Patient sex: M
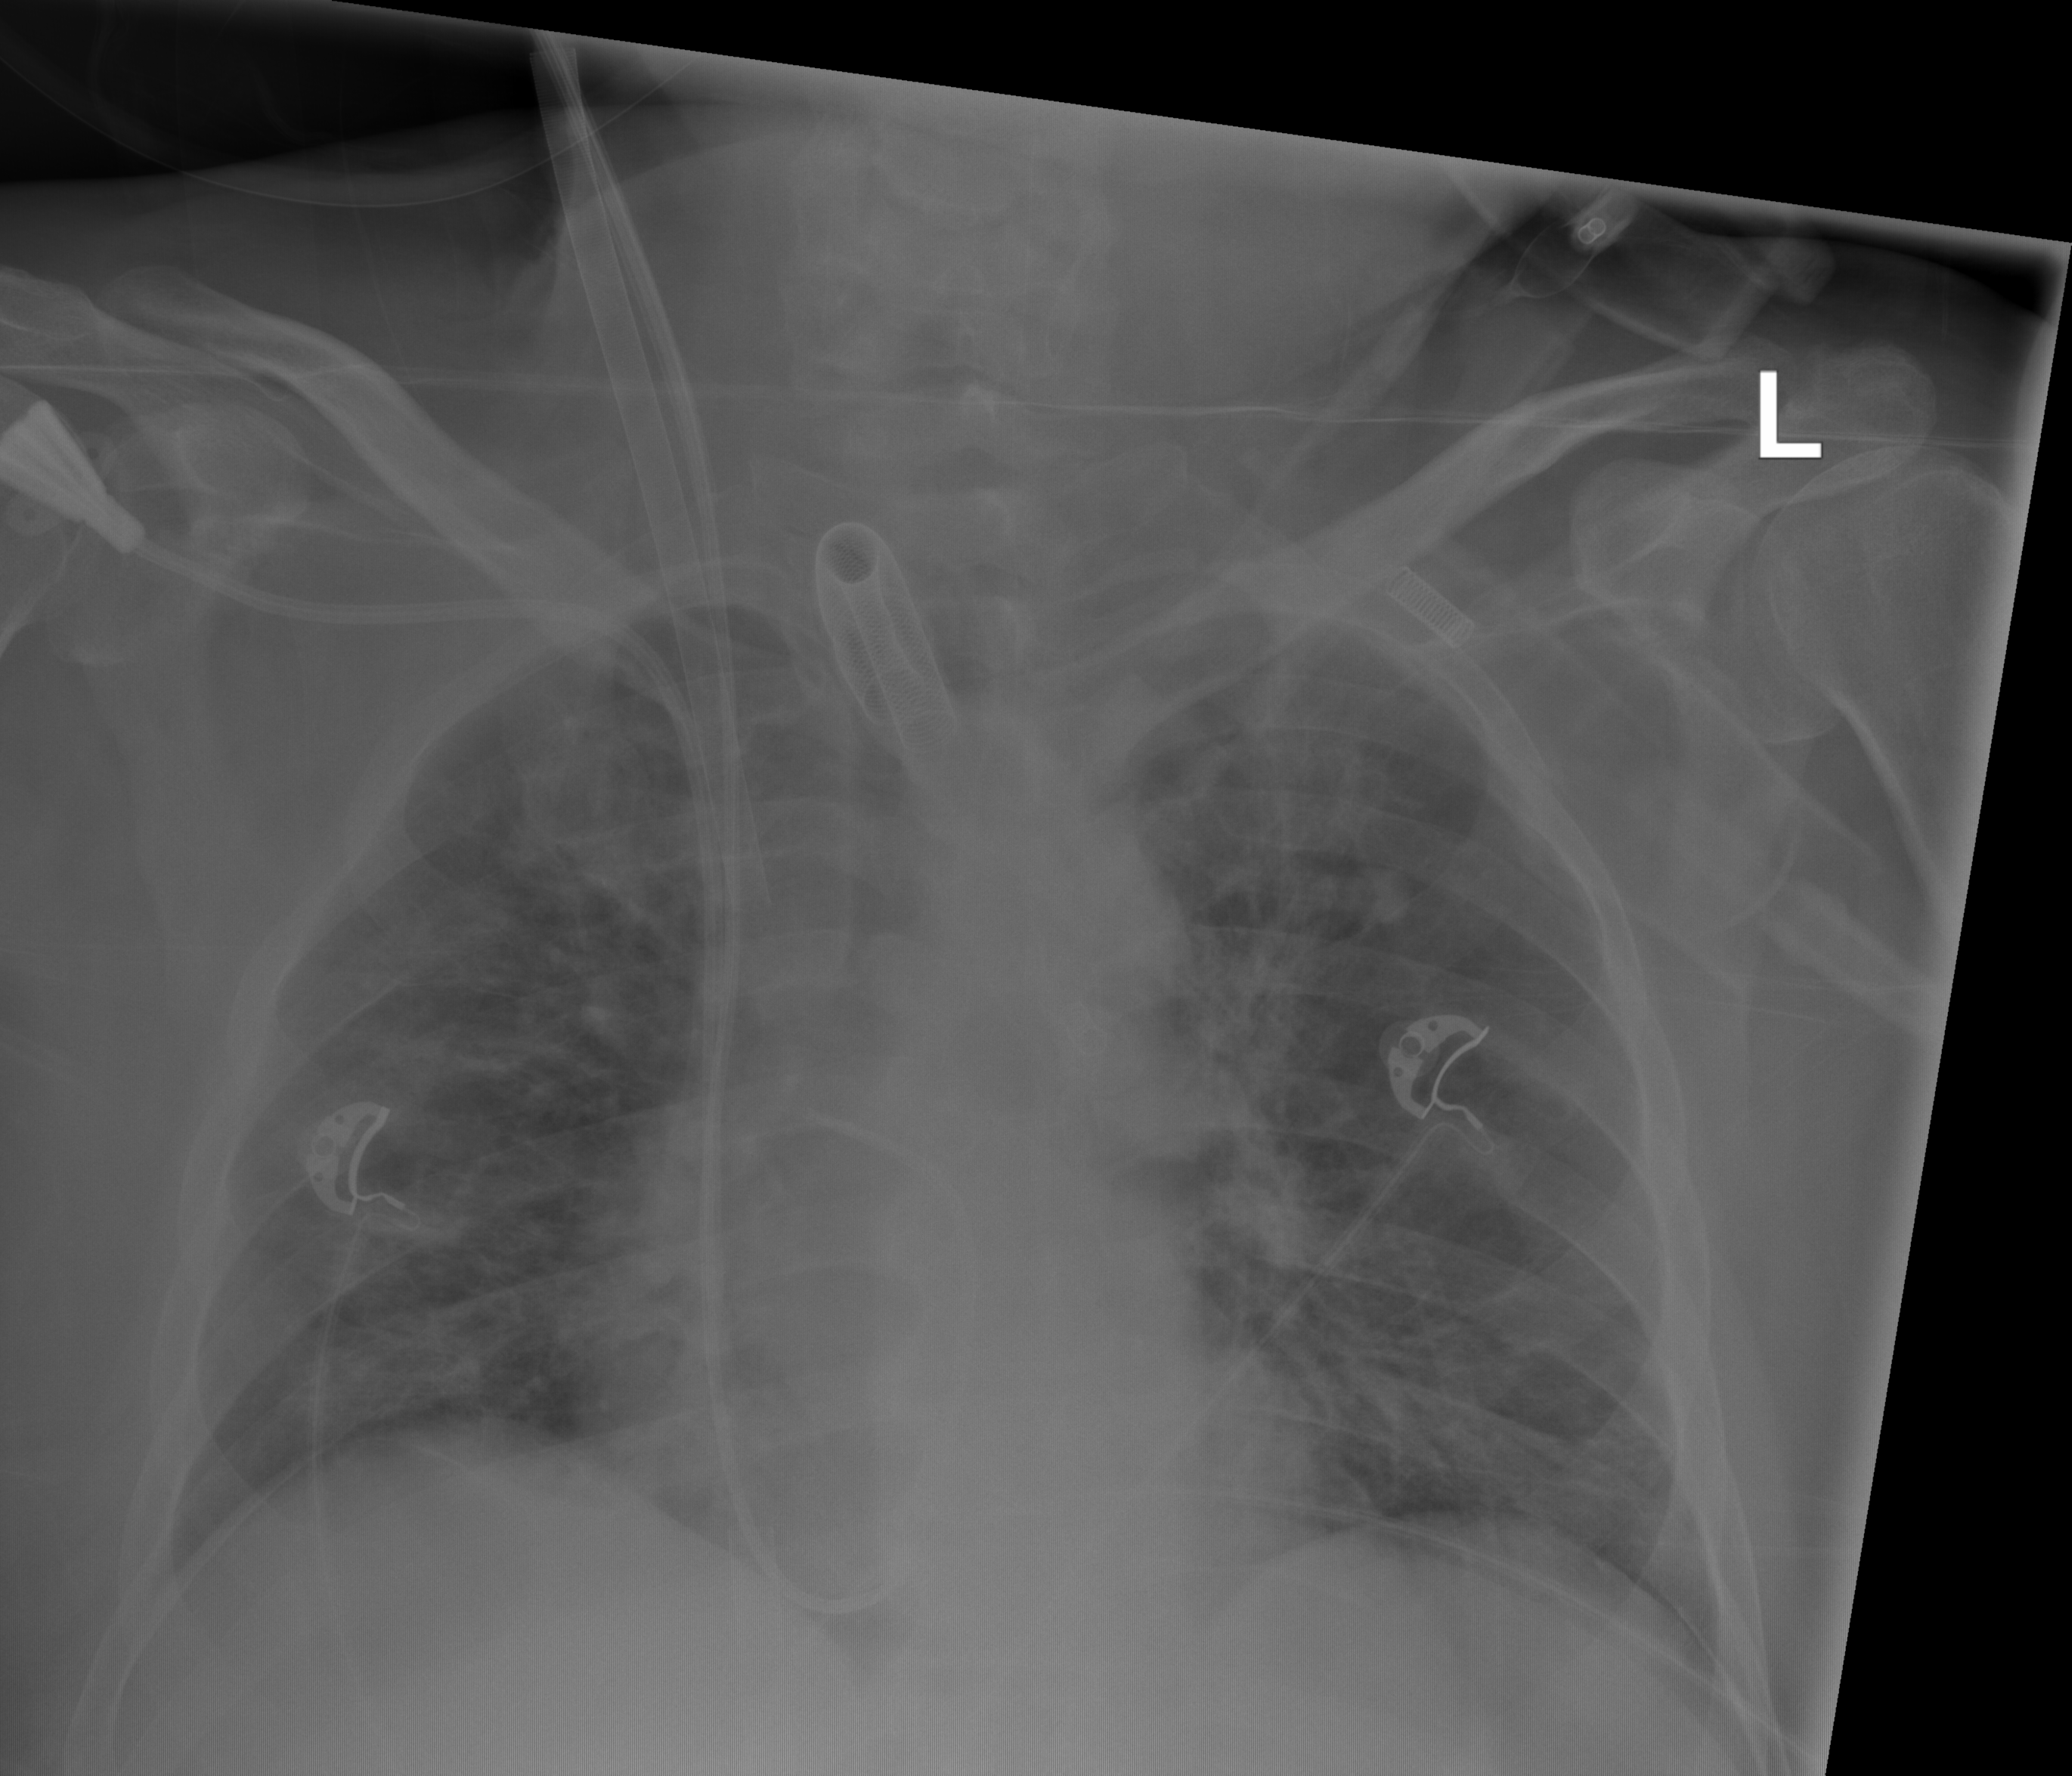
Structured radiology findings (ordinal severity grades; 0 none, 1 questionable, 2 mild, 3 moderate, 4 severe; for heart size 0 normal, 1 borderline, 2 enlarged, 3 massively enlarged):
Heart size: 0
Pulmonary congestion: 2
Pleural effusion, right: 0
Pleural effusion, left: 0
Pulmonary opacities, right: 2
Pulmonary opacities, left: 2
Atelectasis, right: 2
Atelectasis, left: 2